Field crop: maize
Growth stage: 2
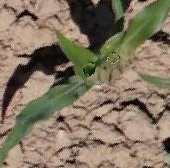
Species: maize